Aerial crown-view tile of a tropical tree (Barro Colorado Island, Panama), acquired 20241112:
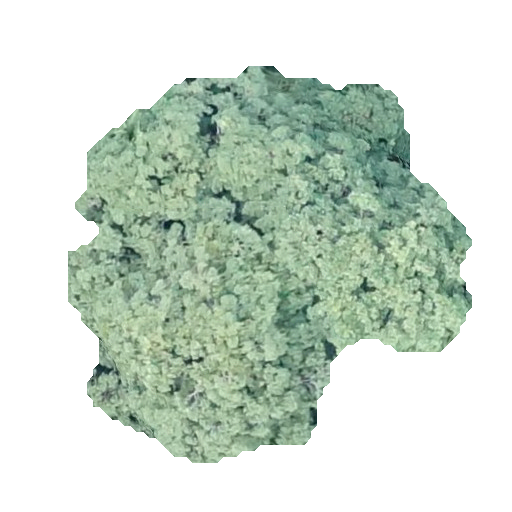
Species: Tabebuia rosea
GBIF accepted scientific name: Tabebuia rosea
Crown area: 174.623 m²